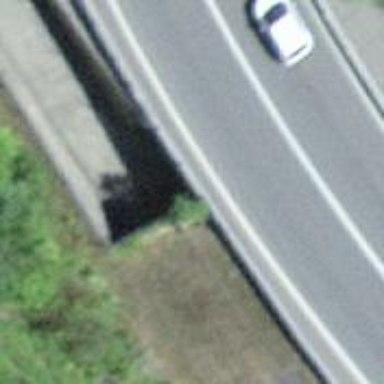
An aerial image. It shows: Footway passing through tunnel.